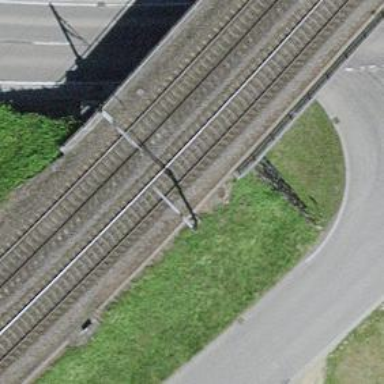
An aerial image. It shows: Single-track railway bridge with electrified contact line.